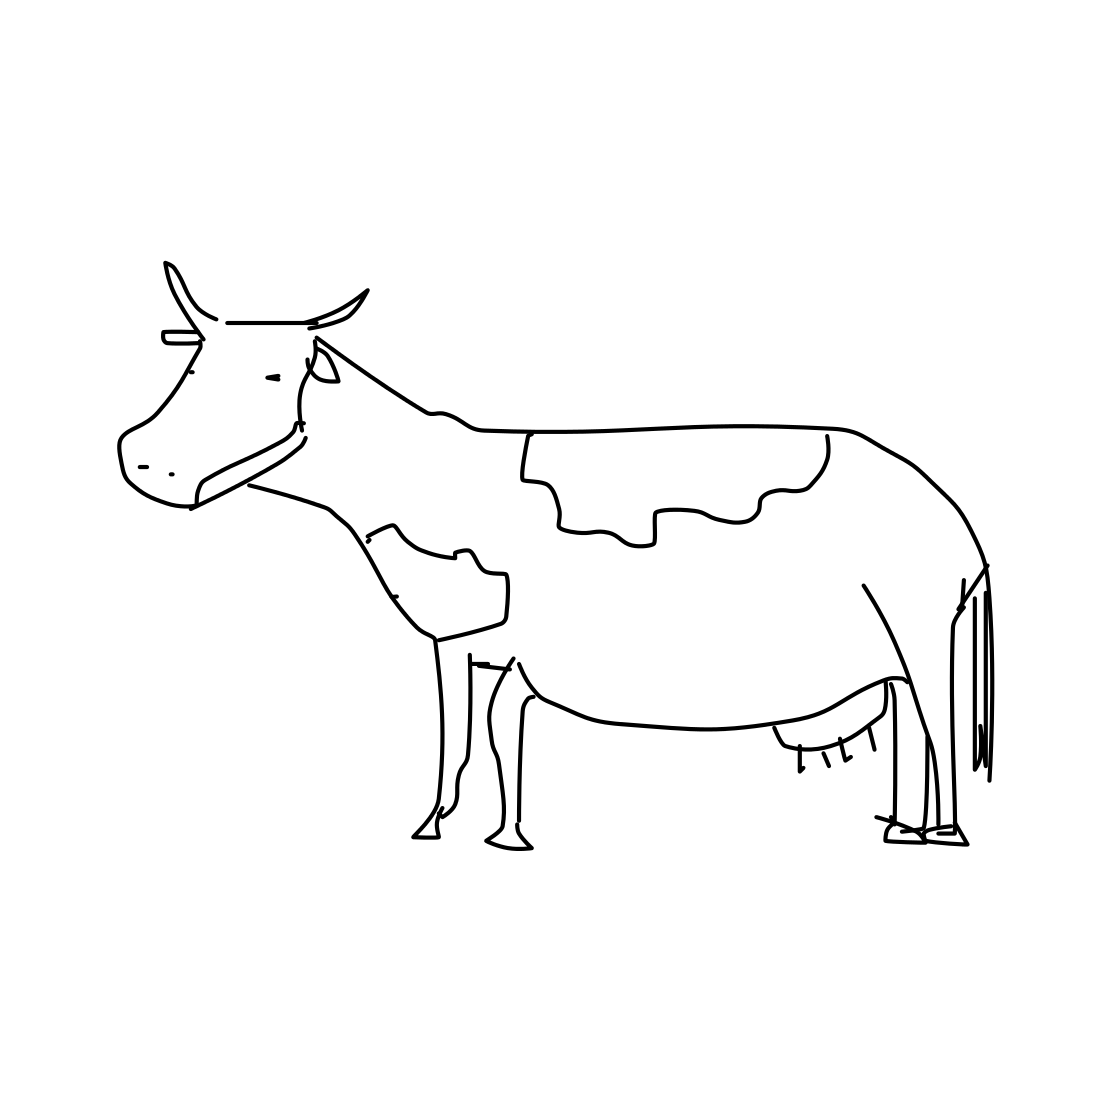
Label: cow